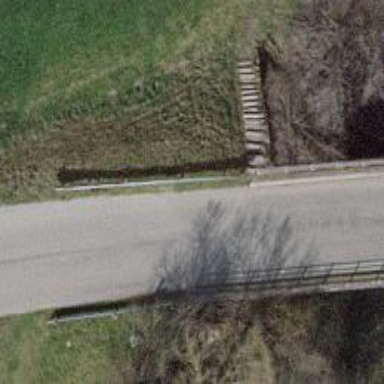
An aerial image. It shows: Guard rail as barrier.